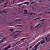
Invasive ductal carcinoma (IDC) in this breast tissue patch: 1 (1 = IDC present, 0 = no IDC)